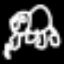
Label: frog